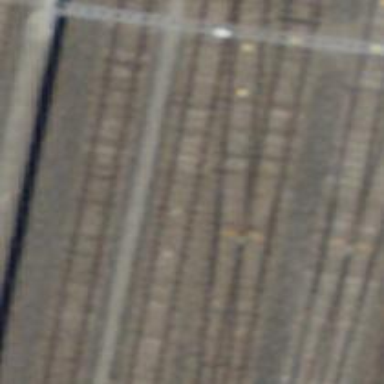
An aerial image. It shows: Railway siding with one electrified track and contact line.